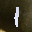
Label: 1